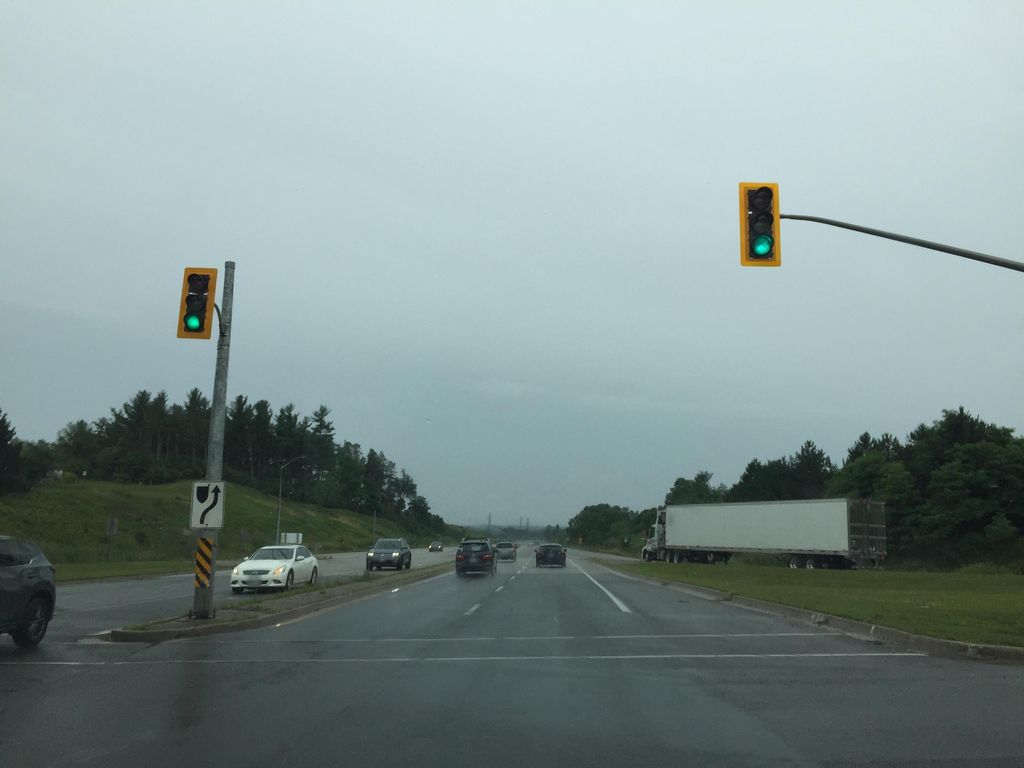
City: kitchener-waterloo